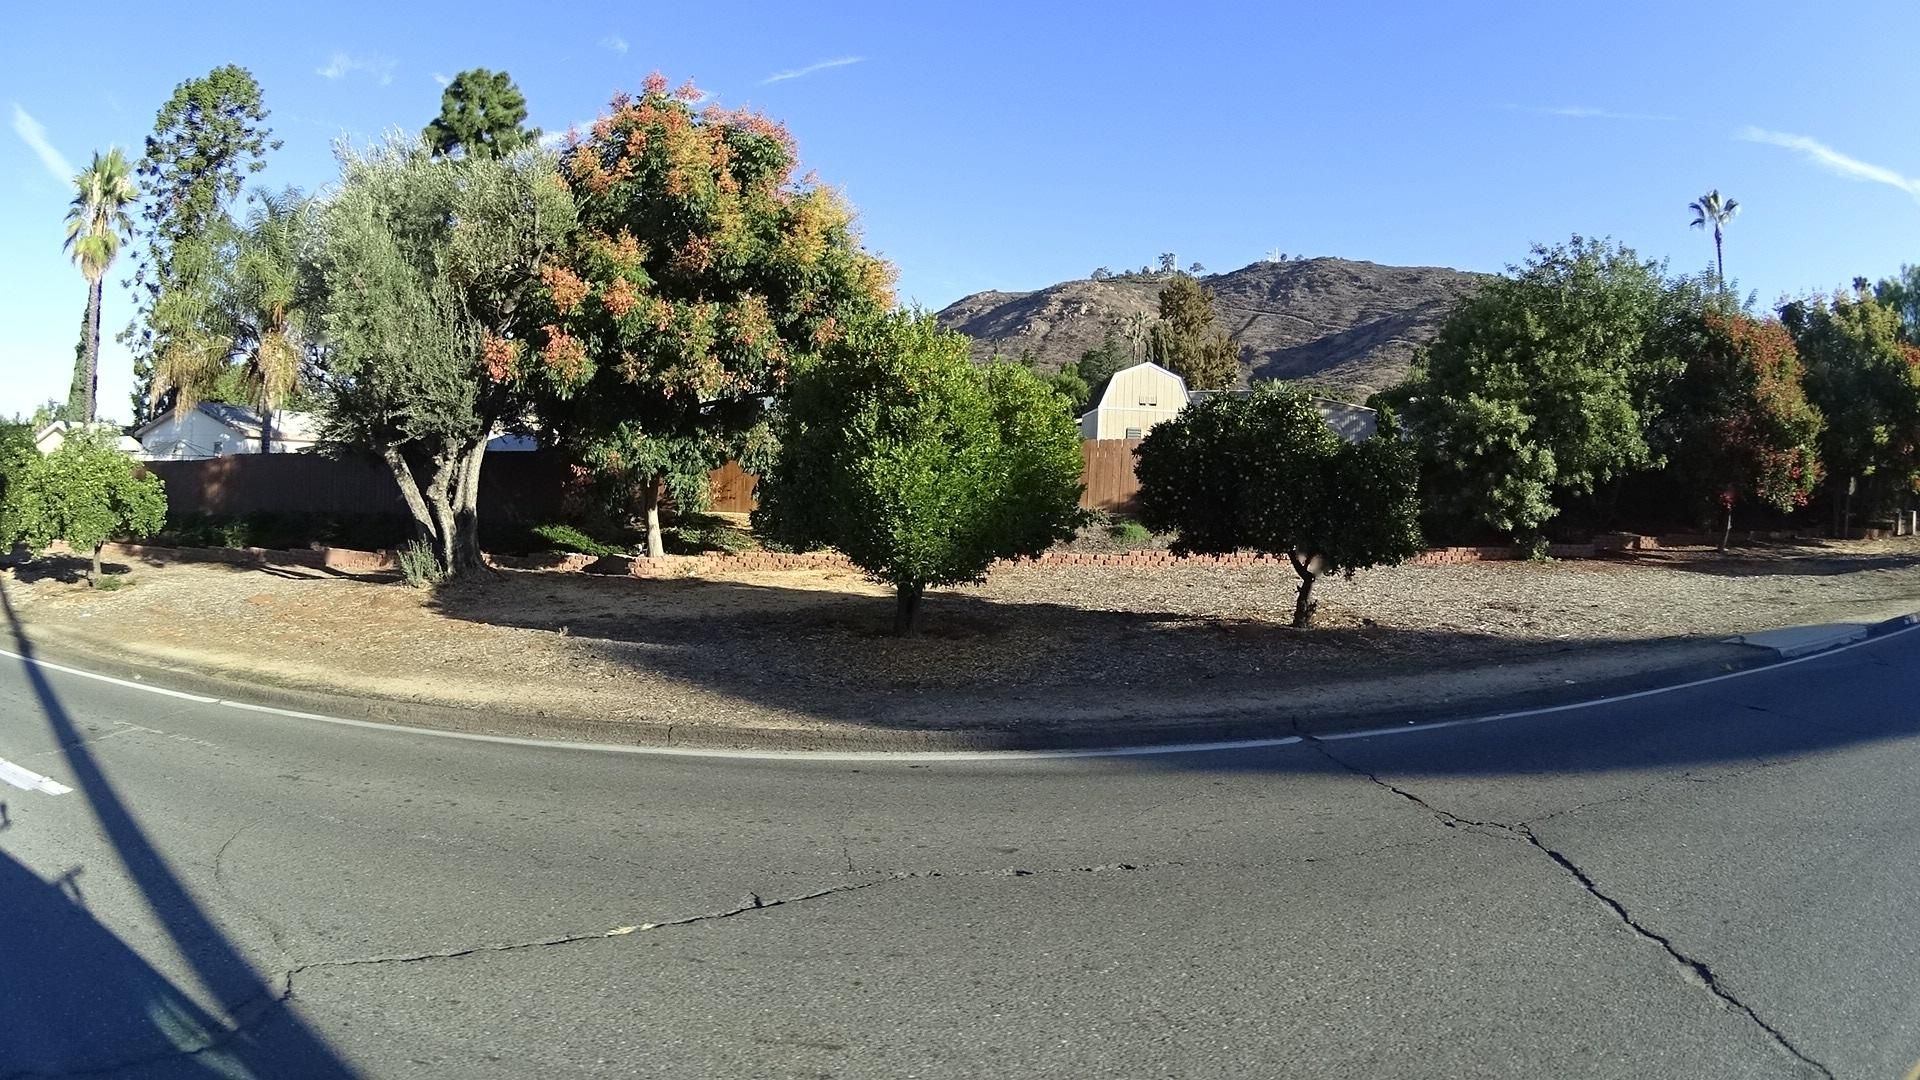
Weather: clear
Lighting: day
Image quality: good
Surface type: cycling surface
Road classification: tertiary
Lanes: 2
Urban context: urban centre
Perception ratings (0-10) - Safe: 3.69, Lively: 6.31, Beautiful: 7.73, Boring: 6.24, Depressing: 5.45, Wealthy: 3.44